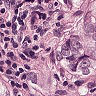
Metastatic tissue present: yes